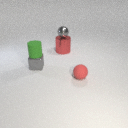
small gray metal sphere above large red metal cylinder